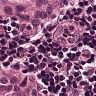
Metastatic tissue present: yes